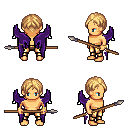
a pixel art fantasy rpg character, male body template, human, tanned skin, purple wings, gold greaves, light blonde parted hairstyle, bracelets, spear, four views (front, back, left, right), 2x2 character sprite sheet, small pixel art, hard edges, no anti-aliasing